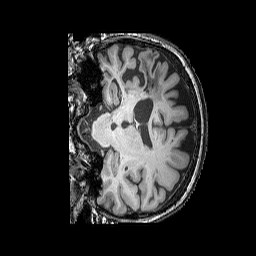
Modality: T1w
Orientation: coronal
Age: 69
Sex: female
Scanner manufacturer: siemens
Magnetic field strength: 3 T
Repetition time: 2.25 s
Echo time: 0.00411 s